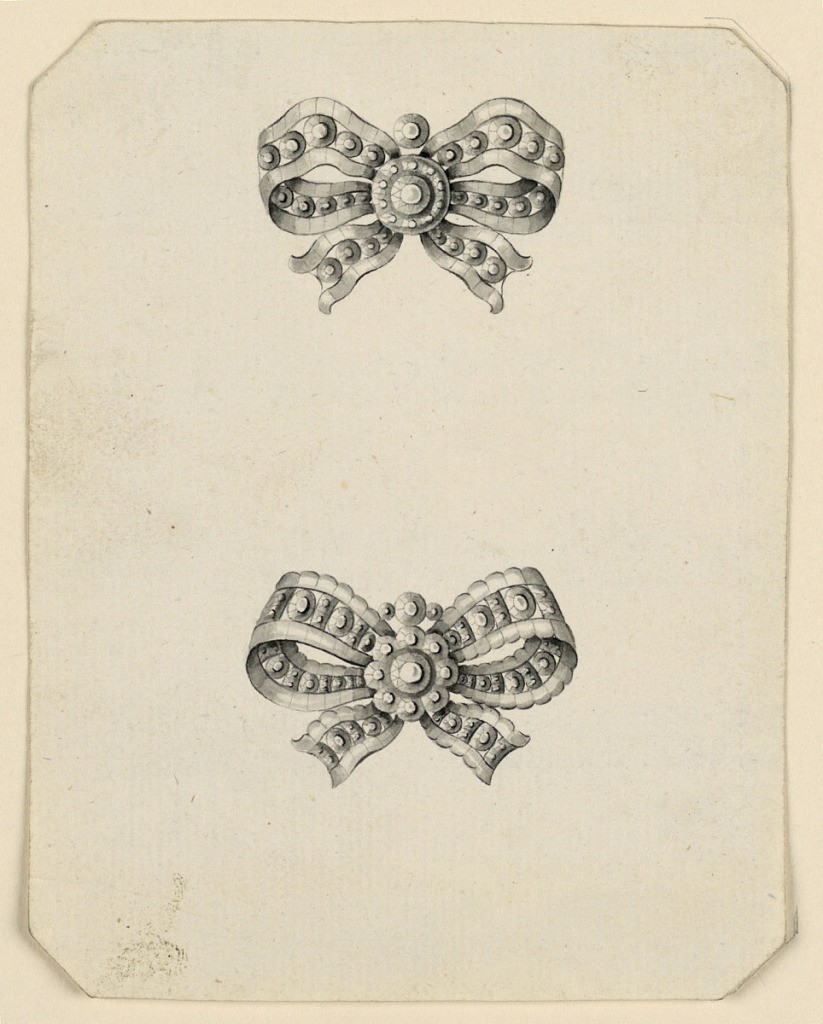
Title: Designs for Two Brooches
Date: late 18th century
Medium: Pen and black ink, brush and gray watercolor on paper
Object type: Drawing
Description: Jewelry designs for two brooches, arranged vertically one above the other; each a knot of laced ribbon à jour with a rosette at center. In the example above, the interior of the ribbon filled with round disks. Below, the interior of the ribbon filled with disks alternating with a band of two squares. Beveled corners.